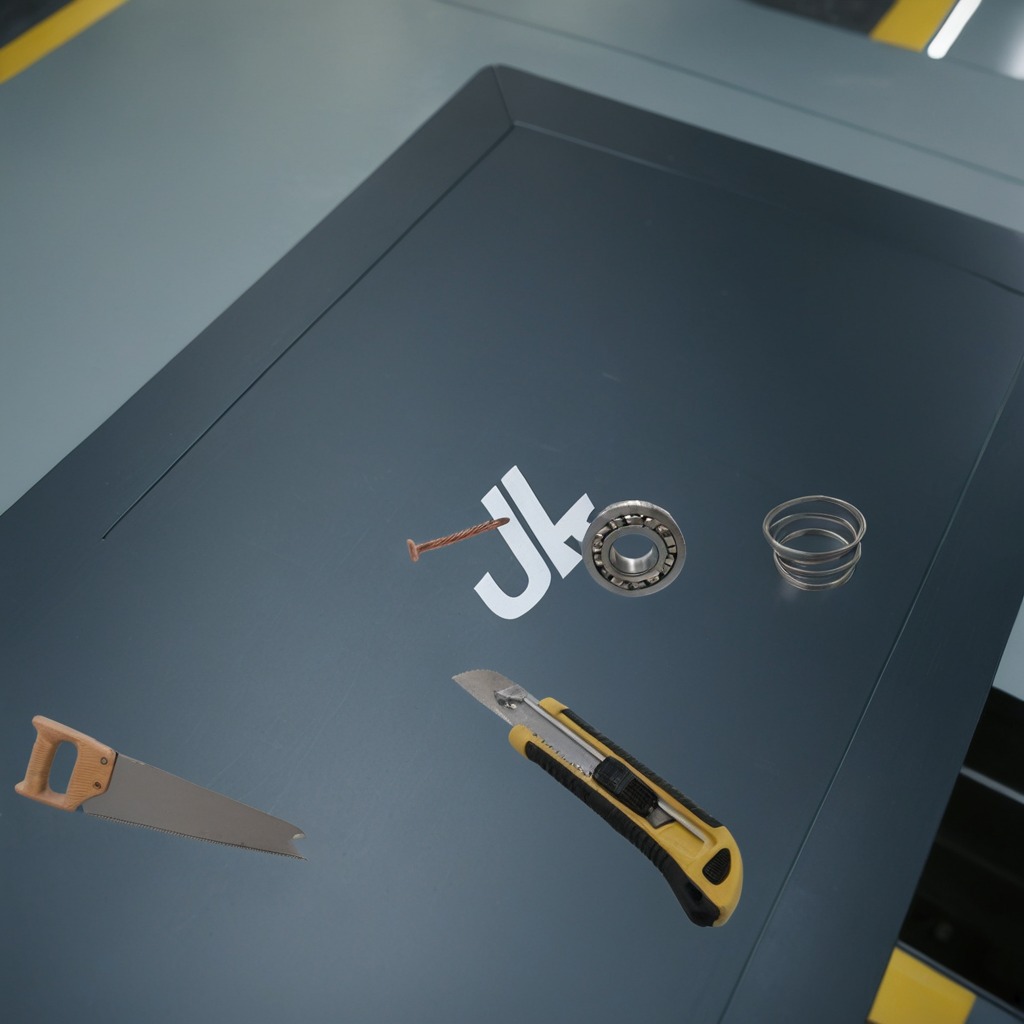
A metal ball bearing, a utility knife, an iron nail, a coiled metal spring, and a handheld metal saw are lying on the toolbox surface in the airplane hangar workshop.